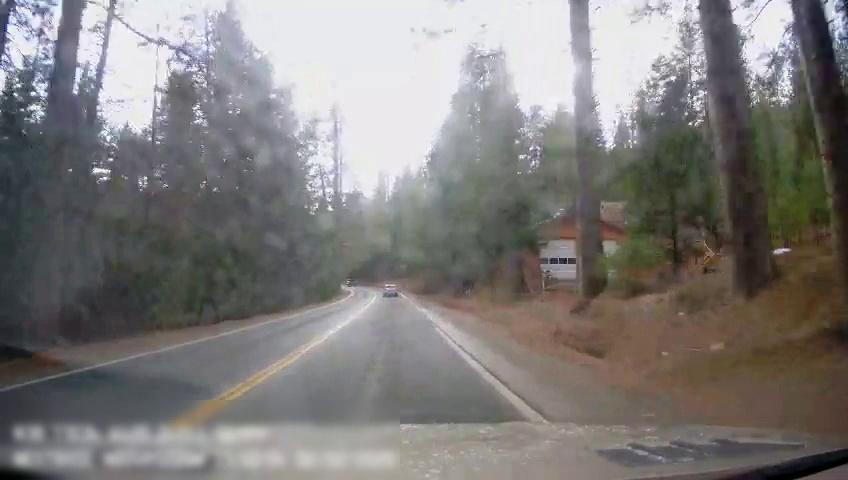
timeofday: Day
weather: Sunny
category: Drivable Space
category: Vehicles | SUV
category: Lanes | Current Lane
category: Lanes | Current Lane
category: Lanes | Opposite Lane
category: Lanes | Opposite Lane